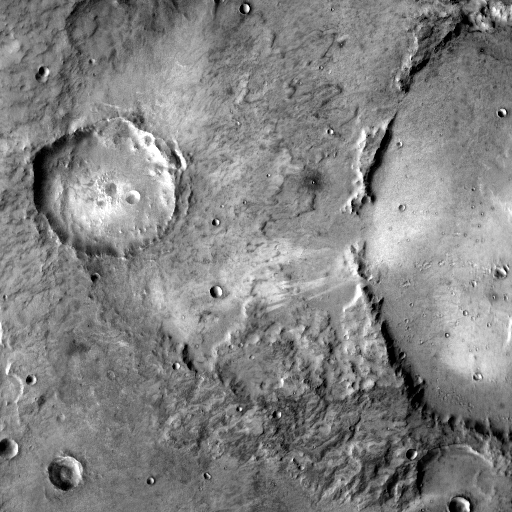
Crater classes present: Background, Other, Buried, Secondary